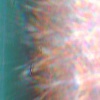
Label: sunburn